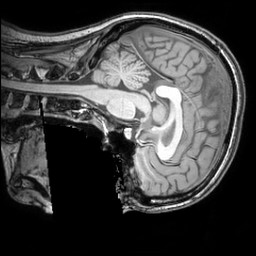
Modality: T1w
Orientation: sagittal
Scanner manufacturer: philips
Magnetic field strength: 3 T
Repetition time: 0.008064 s
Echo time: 0.003691 s